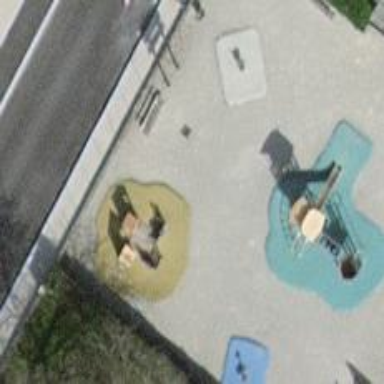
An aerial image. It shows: Playground featuring playhouse on the leisure land.